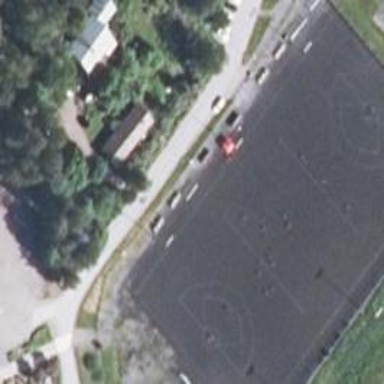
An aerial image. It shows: Soccer pitch with artificial turf designed for leisure and sports activities.